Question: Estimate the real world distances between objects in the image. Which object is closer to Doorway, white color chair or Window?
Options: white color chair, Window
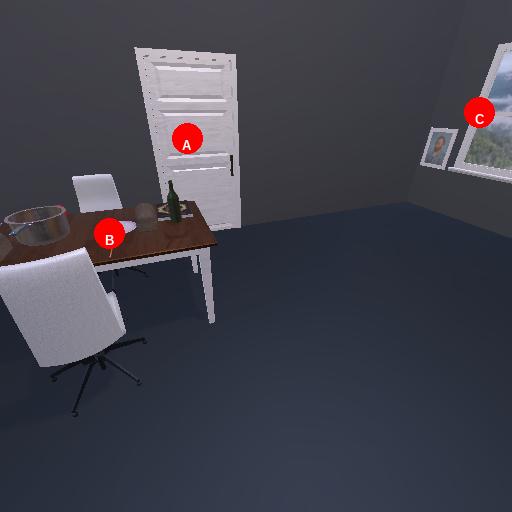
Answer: white color chair